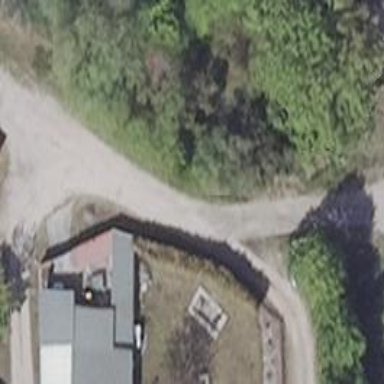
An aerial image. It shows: Residential road with pebblestone surface.